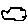
Label: cloud